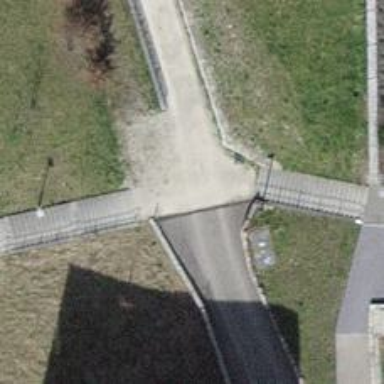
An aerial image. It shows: Concrete footway.